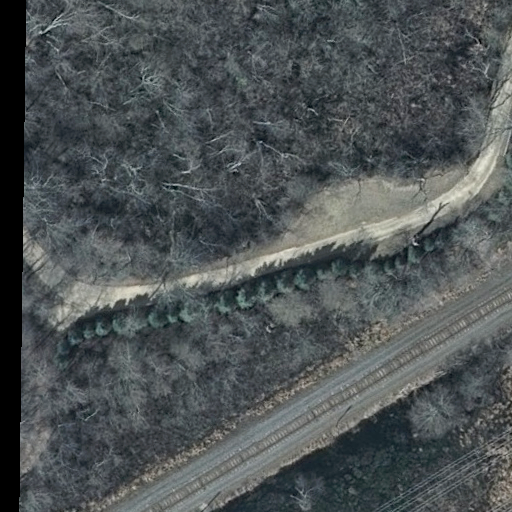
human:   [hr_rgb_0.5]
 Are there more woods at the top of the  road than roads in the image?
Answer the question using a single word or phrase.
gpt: no

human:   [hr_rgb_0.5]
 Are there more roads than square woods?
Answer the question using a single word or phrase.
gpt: yes

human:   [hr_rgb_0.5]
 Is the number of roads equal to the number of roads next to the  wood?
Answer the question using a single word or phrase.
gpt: yes

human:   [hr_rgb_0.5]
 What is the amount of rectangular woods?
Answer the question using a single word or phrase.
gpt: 1

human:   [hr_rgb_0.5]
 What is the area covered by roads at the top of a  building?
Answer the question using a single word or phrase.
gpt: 0m2

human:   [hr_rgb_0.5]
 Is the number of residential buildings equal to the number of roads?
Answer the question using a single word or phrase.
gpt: no

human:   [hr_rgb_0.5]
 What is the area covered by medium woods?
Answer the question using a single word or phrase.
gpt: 0m2

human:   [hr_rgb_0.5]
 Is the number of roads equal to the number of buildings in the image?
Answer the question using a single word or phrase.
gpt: no

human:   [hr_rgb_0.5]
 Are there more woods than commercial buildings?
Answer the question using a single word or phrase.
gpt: yes

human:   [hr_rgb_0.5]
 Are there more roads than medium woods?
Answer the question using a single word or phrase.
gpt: yes

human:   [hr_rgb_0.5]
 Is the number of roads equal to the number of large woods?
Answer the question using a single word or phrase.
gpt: yes

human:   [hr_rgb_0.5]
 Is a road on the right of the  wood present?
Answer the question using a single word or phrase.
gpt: no

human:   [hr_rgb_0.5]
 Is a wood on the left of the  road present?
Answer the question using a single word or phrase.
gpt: no

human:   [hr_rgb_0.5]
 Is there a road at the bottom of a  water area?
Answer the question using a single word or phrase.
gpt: no

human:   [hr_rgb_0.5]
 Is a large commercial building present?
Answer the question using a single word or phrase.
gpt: no

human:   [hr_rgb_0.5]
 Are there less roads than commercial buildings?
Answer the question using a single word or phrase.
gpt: no

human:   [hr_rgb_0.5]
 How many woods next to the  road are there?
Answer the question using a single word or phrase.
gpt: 1

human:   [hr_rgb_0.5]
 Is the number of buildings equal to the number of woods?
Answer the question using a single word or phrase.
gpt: no

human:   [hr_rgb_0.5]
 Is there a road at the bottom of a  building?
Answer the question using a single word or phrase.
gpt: no

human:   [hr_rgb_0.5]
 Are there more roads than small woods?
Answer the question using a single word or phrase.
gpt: yes

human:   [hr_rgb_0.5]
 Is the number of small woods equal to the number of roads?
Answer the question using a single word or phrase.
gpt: no

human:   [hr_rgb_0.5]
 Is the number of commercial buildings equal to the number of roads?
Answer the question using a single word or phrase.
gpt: no

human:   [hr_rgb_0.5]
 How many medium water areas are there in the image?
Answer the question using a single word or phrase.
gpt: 0

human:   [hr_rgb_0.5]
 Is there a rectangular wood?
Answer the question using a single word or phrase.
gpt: yes

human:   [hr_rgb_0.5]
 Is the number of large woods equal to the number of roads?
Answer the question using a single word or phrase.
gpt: yes

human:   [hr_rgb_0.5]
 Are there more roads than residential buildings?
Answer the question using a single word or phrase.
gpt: yes

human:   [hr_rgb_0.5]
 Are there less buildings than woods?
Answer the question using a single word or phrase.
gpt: yes

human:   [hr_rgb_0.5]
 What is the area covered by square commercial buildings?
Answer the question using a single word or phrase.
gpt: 0m2

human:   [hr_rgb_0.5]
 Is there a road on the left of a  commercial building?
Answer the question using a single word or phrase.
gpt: no

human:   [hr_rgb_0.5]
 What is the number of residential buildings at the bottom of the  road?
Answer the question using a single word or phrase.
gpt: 0

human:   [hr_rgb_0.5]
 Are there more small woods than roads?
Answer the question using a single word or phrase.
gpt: no

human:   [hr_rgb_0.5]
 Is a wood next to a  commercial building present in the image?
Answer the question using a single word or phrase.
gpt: no

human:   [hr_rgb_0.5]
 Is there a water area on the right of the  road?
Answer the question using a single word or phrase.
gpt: no

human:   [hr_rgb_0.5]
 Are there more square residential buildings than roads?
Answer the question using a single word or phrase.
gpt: no

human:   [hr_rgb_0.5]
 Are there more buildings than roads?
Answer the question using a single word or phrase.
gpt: no

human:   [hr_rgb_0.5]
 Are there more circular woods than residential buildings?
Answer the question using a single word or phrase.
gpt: no